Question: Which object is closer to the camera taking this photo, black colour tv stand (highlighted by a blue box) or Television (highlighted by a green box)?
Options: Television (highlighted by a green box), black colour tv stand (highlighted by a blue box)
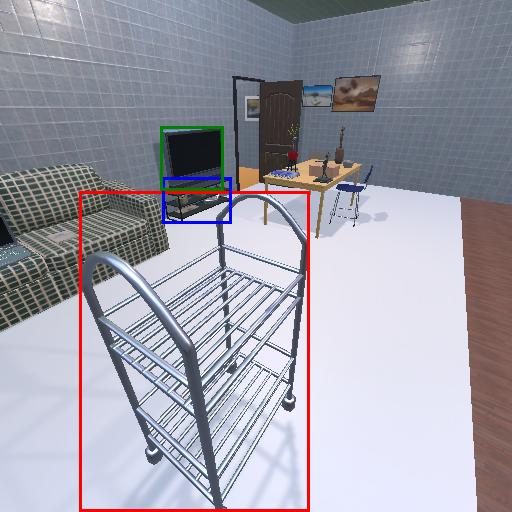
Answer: Television (highlighted by a green box)